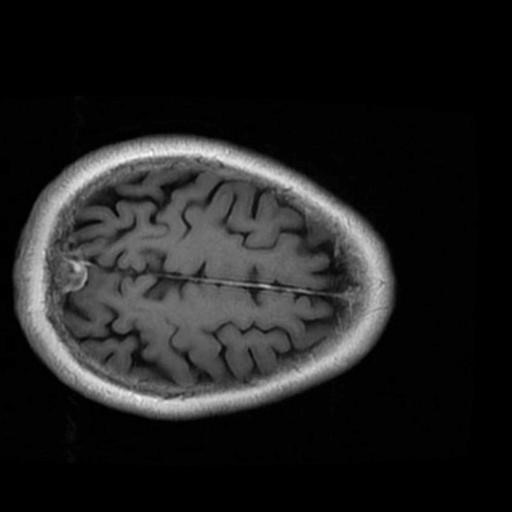
Label: brain_menin